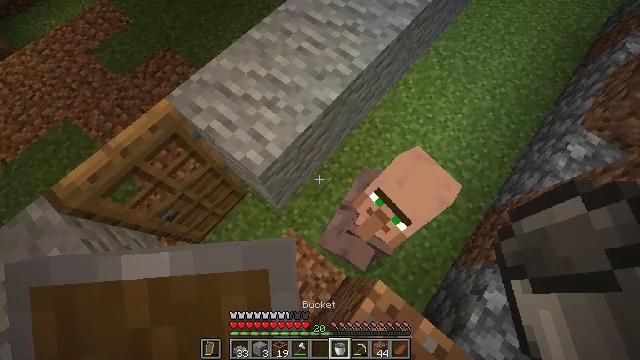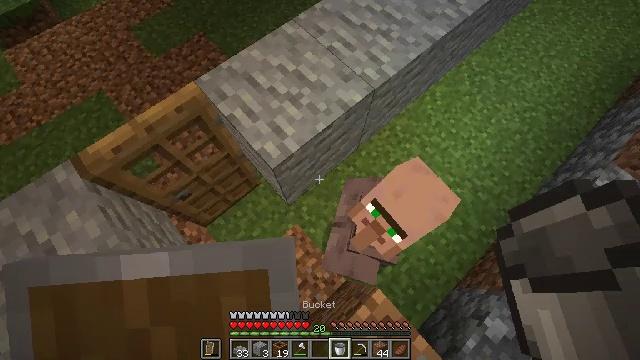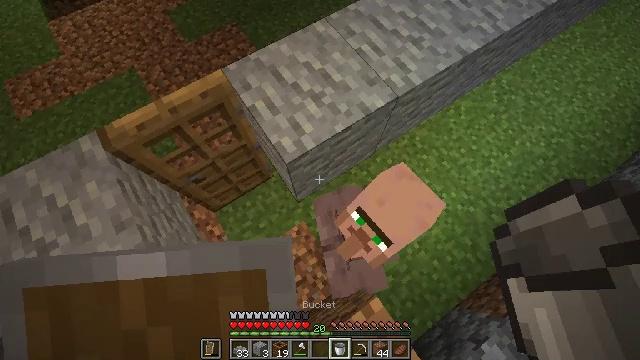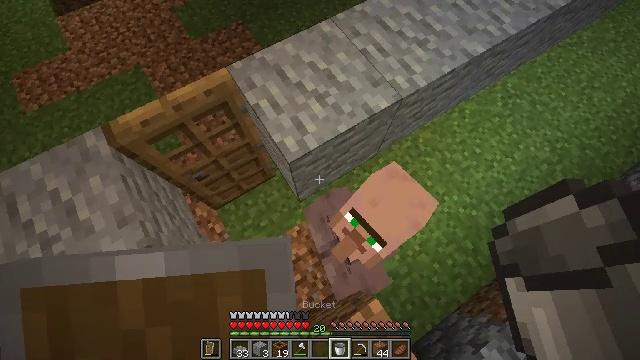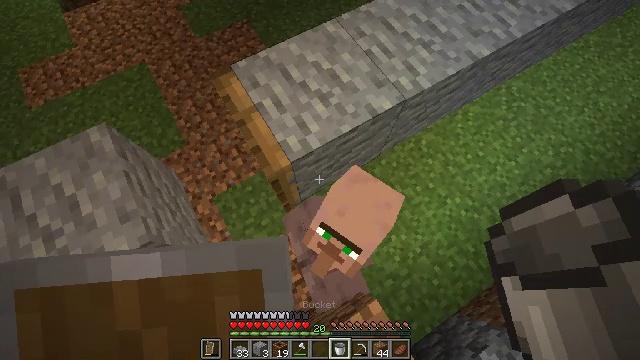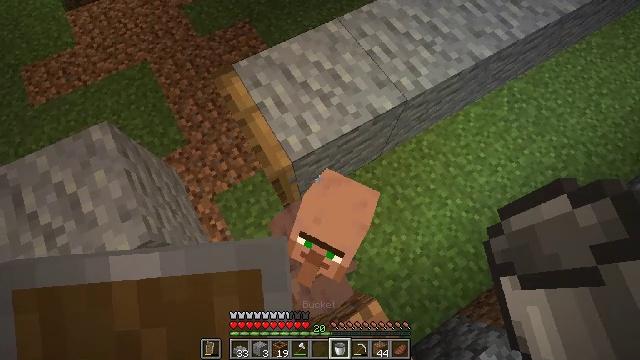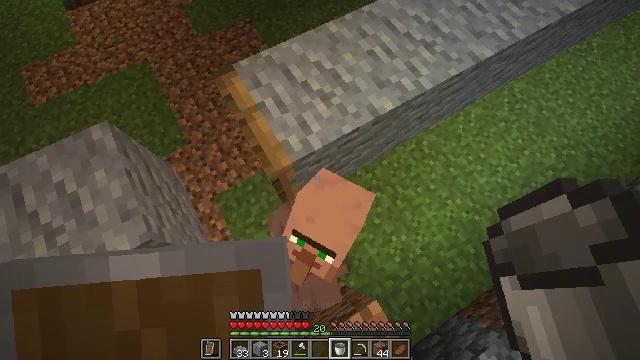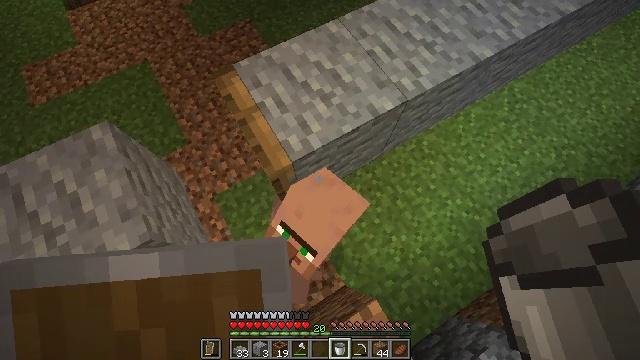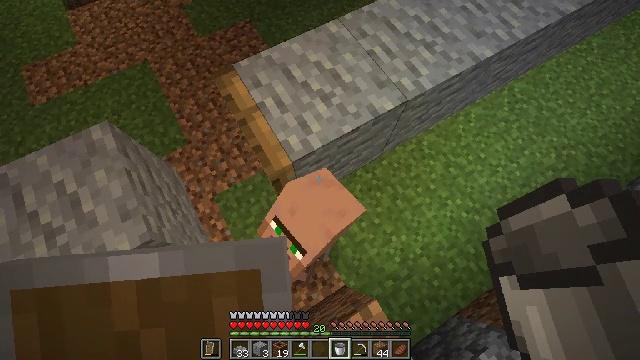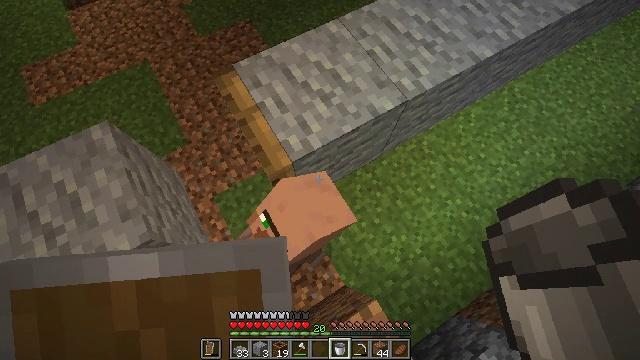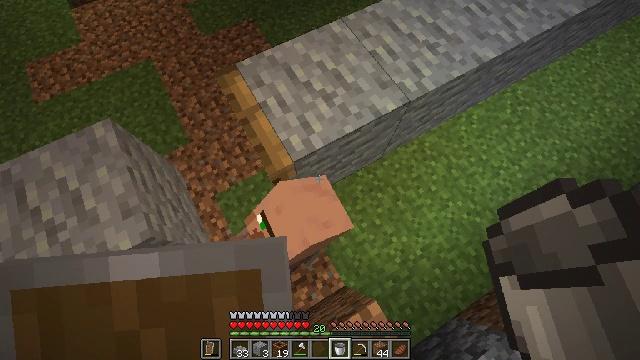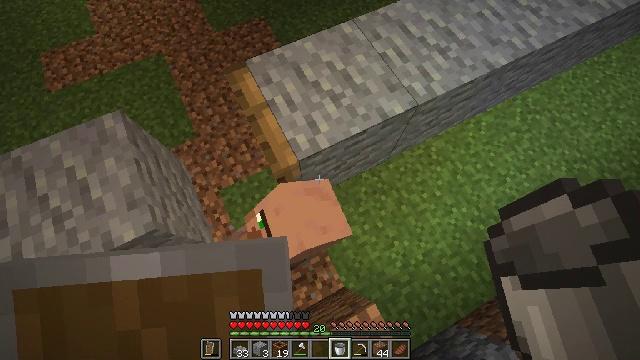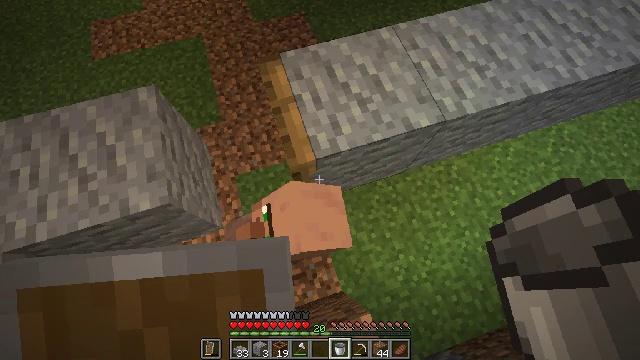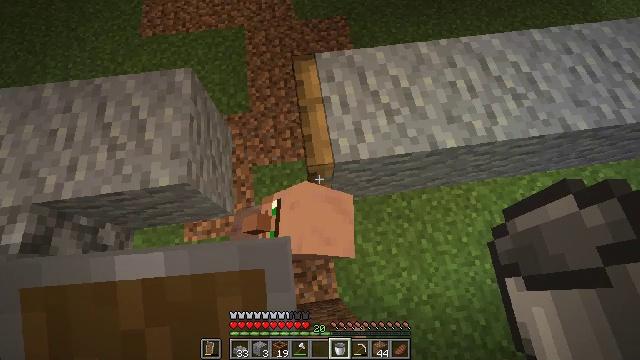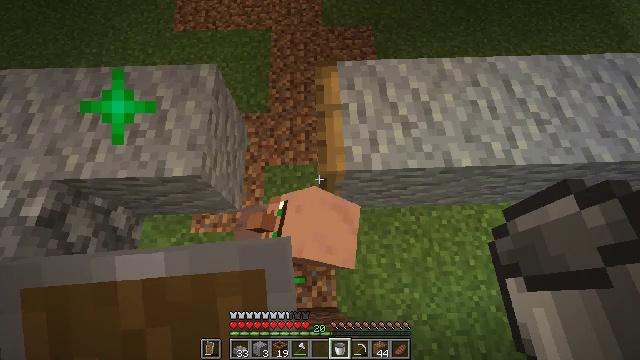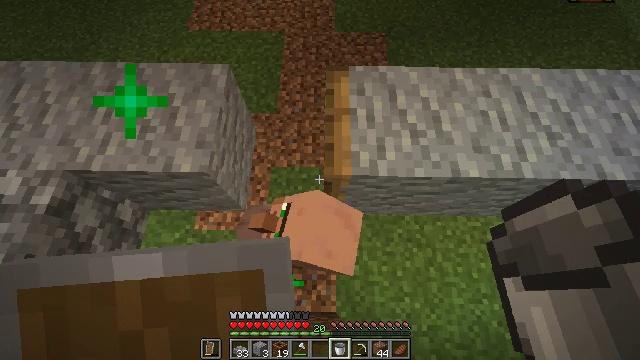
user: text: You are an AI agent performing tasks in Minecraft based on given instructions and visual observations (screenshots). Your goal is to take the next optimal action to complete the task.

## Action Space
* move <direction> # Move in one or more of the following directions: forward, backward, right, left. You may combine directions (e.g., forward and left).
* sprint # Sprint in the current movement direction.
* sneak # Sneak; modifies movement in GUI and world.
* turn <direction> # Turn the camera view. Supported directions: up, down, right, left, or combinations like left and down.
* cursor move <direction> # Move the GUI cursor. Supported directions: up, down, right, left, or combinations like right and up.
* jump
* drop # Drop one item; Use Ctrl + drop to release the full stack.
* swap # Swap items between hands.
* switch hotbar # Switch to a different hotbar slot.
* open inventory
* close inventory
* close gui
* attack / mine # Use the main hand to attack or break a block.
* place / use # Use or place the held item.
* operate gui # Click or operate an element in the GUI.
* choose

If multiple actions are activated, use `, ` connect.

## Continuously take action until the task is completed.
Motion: motion action
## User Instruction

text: Collect the bell.
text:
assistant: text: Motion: turn left
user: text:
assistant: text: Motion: turn left
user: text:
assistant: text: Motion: turn left
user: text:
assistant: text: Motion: turn left
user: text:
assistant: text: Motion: no_op
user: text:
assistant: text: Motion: no_op
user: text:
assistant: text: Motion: no_op
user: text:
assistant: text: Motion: no_op
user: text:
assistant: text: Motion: no_op
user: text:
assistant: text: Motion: no_op
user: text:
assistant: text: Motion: turn left
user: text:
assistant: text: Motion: turn left
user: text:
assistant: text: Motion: turn left
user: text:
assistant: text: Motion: turn left and up
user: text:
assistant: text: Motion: turn left
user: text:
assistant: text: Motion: turn left and up
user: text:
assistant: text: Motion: turn left
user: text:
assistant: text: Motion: no_op
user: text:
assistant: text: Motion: no_op
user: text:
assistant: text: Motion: no_op
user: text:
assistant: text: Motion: turn right and up
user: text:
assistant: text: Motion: turn right
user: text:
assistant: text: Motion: no_op
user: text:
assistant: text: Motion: use / place
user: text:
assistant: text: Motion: use / place
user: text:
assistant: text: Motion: no_op
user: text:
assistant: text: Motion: no_op
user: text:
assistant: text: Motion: no_op
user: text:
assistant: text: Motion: no_op
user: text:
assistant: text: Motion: no_op